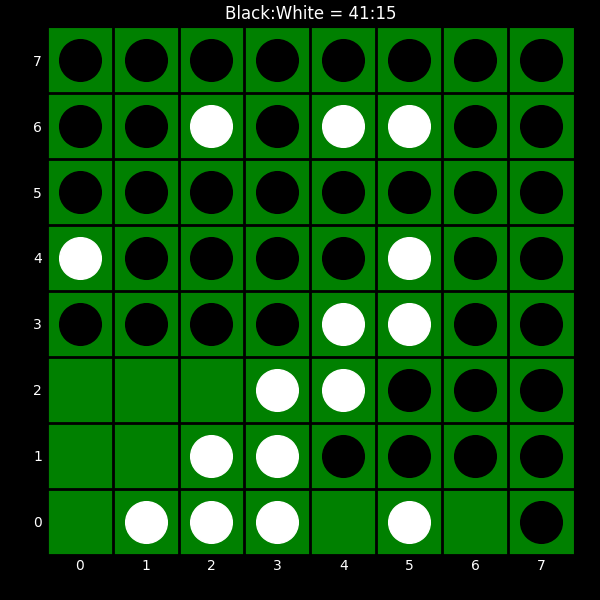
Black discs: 41
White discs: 15